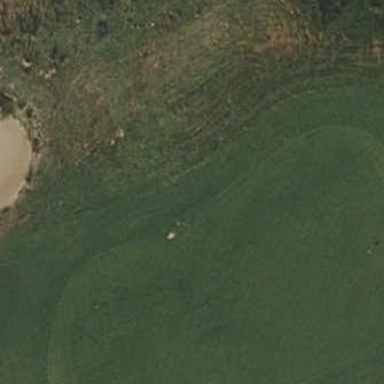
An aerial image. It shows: Grassy golf green.